【题型】选择题　【知识点】立体几何　【难度】medium
(2025$\cdot$上海金山$\cdot$三模) 在棱长为 1 的正方体 $ABCD-A_1B_1C_1D_1$ 中, 点 $M, N$ 分别是棱 $BC, CC_1$ 的中点, 动点 $P$ 在正方形 $BCC_1B_1$ (包括边界) 内运动, 则 $PA_1 \parallel$ 平面 $AMN$ 的一个充分非必要条件是 (    )

A. $P$ 为 $C_1$ \quad B. $P$ 为 $BC_1$ 的中点 \quad C. $P$ 的轨迹长度为 $\sqrt{2}$ \quad D. $P$ 为 $BB_1$ 的中点
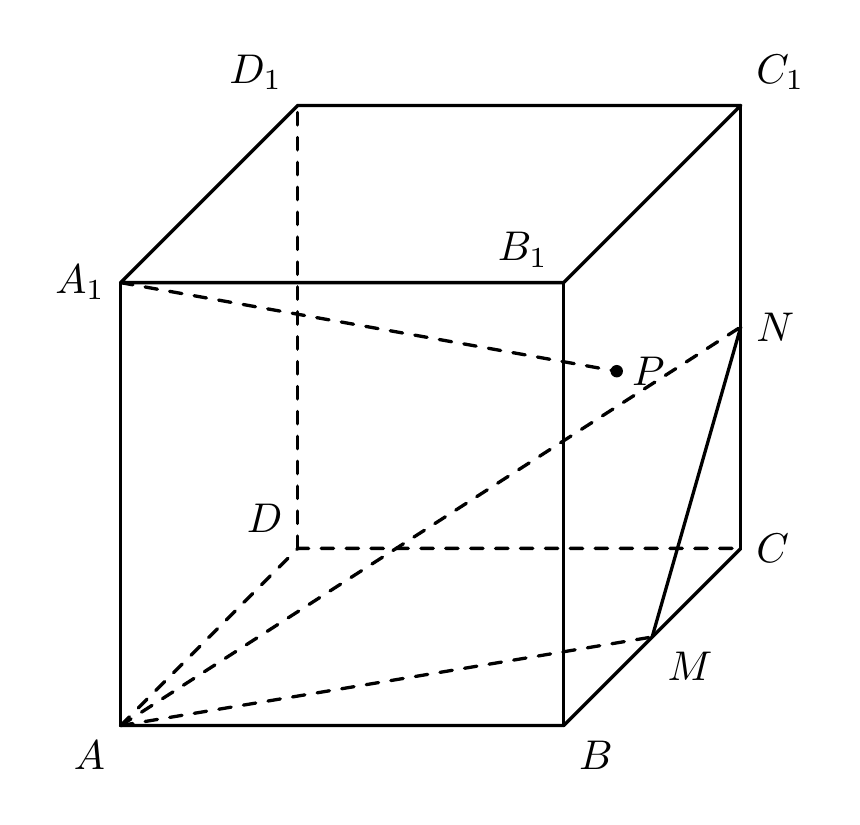
【解答】
【答案】 D

【详解】取线段 $B_1C_1, BB_1$ 的中点 $E, F$, 连接 $A_1E, EF, A_1F, BC_1, EM$, 则 $EF \parallel BC_1$,

因点 $M, N$ 分别是棱 $BC, CC_1$ 的中点, 则 $MN \parallel BC_1$, 则 $EF \parallel MN$,

因 $EF \not\subset$ 平面 $AMN$, $MN \subset$ 平面 $AMN$, 则 $EF \parallel$ 平面 $AMN$,

因 $EM \parallel BB_1$, $EM = BB_1$, $AA_1 \parallel BB_1$, $AA_1 = BB_1$, 则 $EM \parallel AA_1, EM = AA_1$,

则四边形 $AA_1EM$ 为平行四边形, 则 $A_1E \parallel AM$,

又 $A_1E \not\subset$ 平面 $AMN$, $AM \subset$ 平面 $AMN$, 则 $A_1E \parallel$ 平面 $AMN$,

又 $A_1E \cap EF = E, A_1E, EF \subset$ 平面 $A_1EF$, 则平面 $A_1EF \parallel$ 平面 $AMN$,

故欲使 $P$ 在正方形 $BCC_1B_1$ (包括边界) 内, 且 $PA_1 \parallel$ 平面 $AMN$,

则点 $P$ 必在线段 $EF$ 上;

A 选项: 当 $P$ 为 $C_1$ 时, 无法得出 $PA_1 \parallel$ 平面 $AMN$, 故 A 错误;

B 选项: 当 $P$ 为 $BC_1$ 的中点, 无法得出 $PA_1 \parallel$ 平面 $AMN$, 故 B 错误;

C 选项: $P$ 的轨迹长度为 $\sqrt{2}$, 无法说明点 $P$ 在线段 $EF$ 上,

但若 $PA_1 \parallel$ 平面 $AMN$, 则 $P$ 的轨迹长度为 $\frac{\sqrt{2}}{2}$,

则 $P$ 的轨迹长度为 $\frac{\sqrt{2}}{2}$ 是 $PA_1 \parallel$ 平面 $AMN$ 的必要不充分条件, 故 C 错误;

D 选项: $P$ 为 $BB_1$ 的中点, 即点 $P, F$ 重合时, 必有 $PA_1 \parallel$ 平面 $AMN$,

但 $PA_1 \parallel$ 平面 $AMN$ 时, $P$ 不一定为 $BB_1$ 的中点,

故 $P$ 为 $BB_1$ 的中点是 $PA_1 \parallel$ 平面 $AMN$ 的充分不必要条件, 故 D 正确.

故选: D

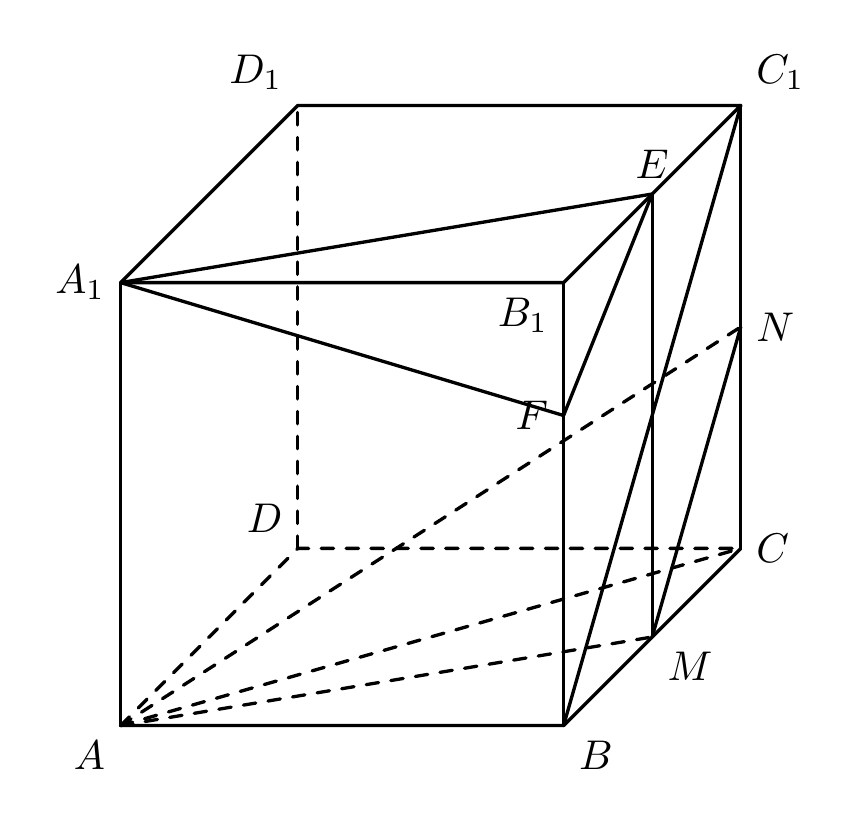